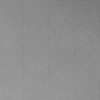
Label: dusty